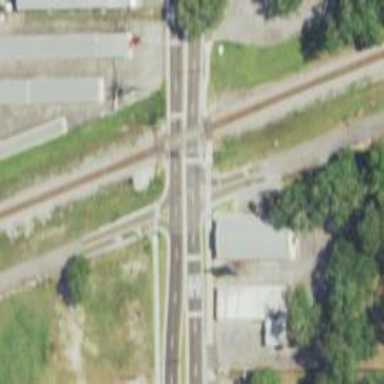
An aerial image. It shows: Level crossing with lights and saltire.